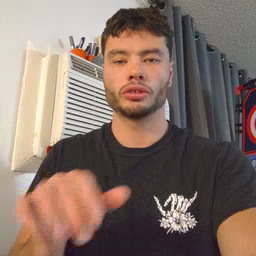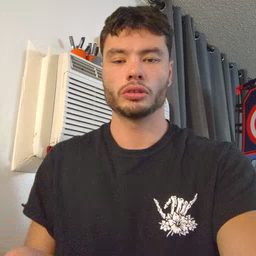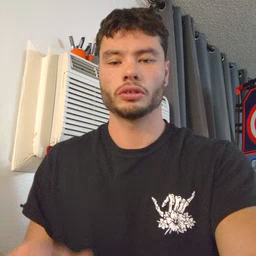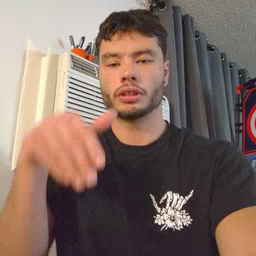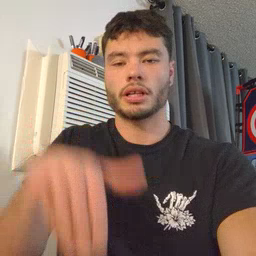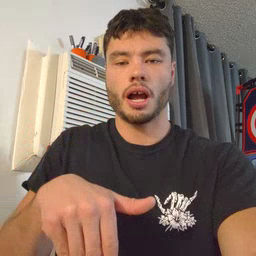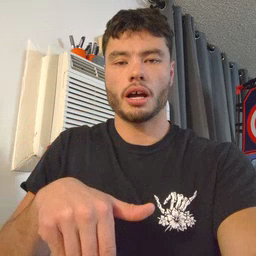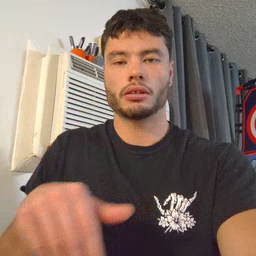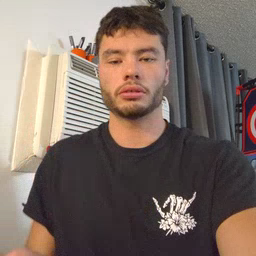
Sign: night